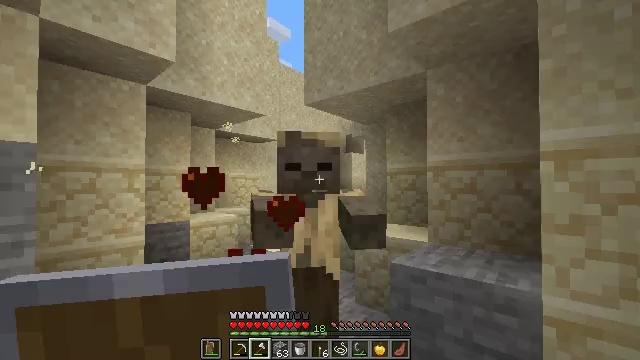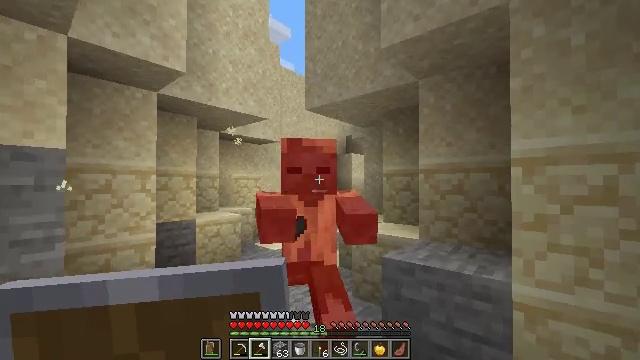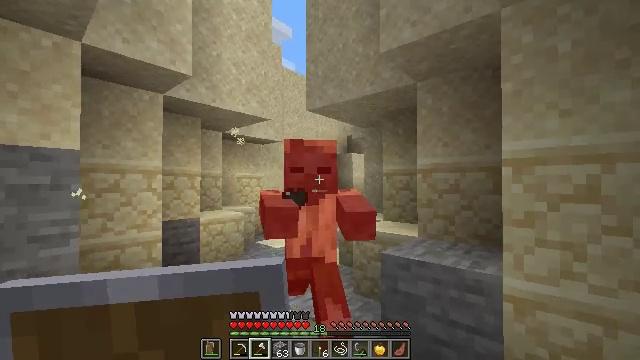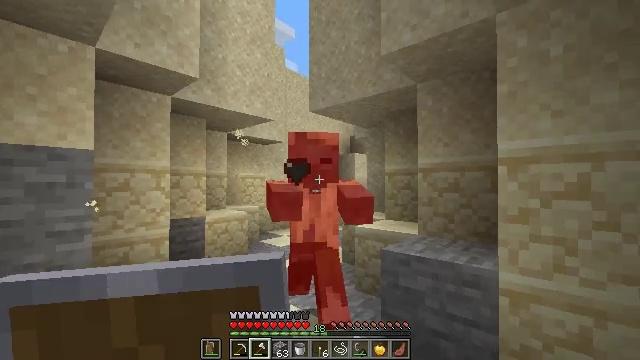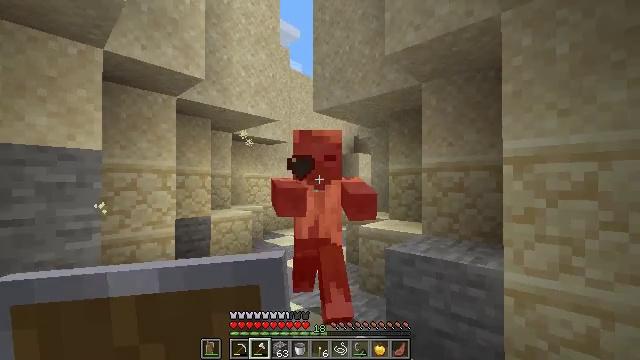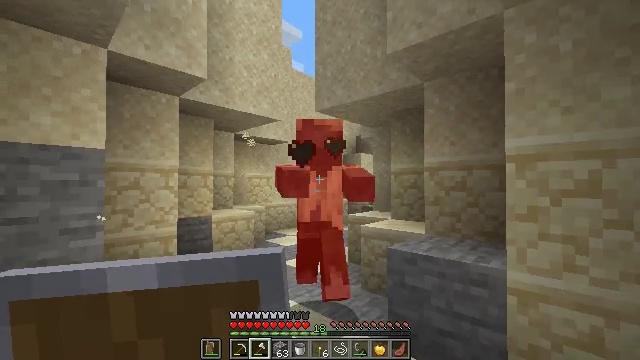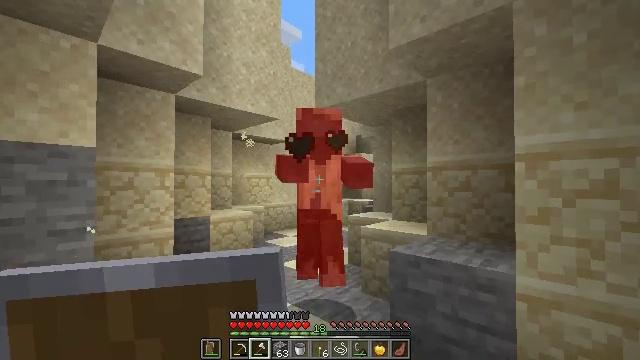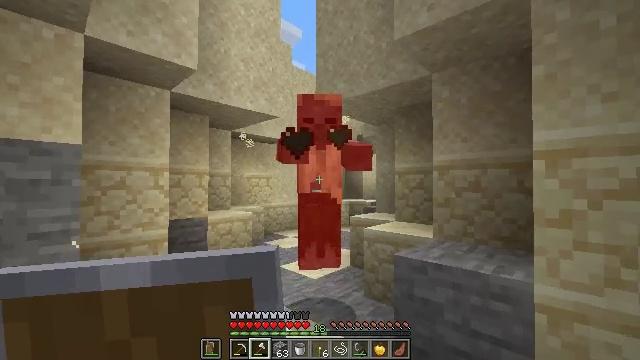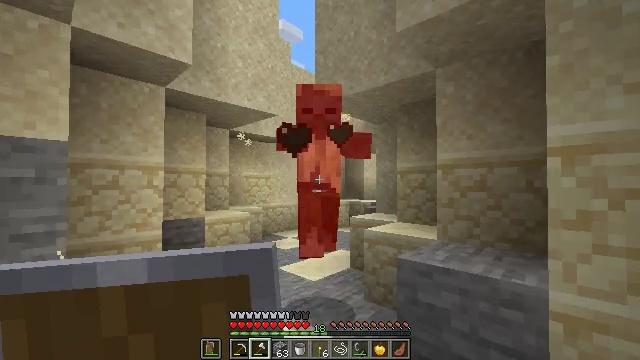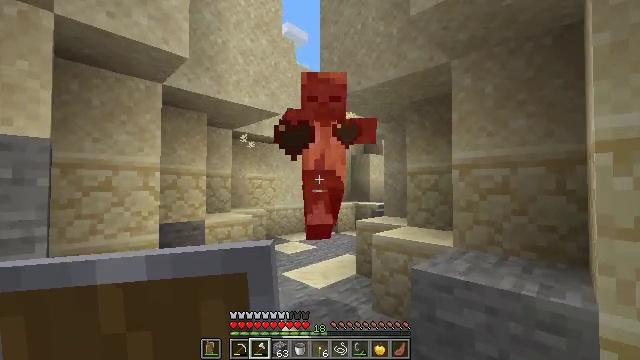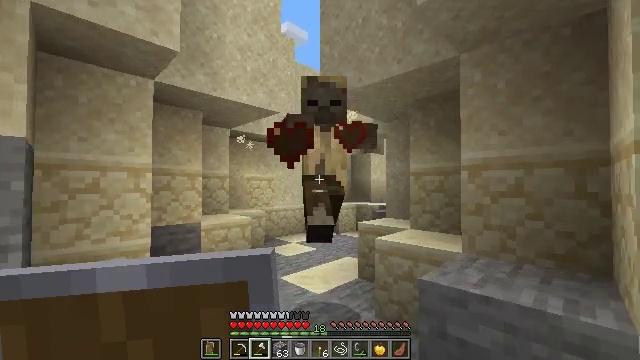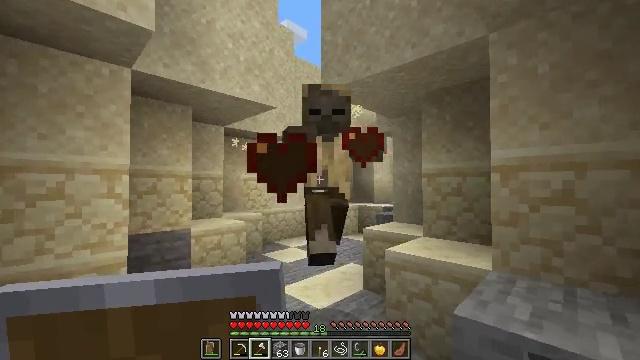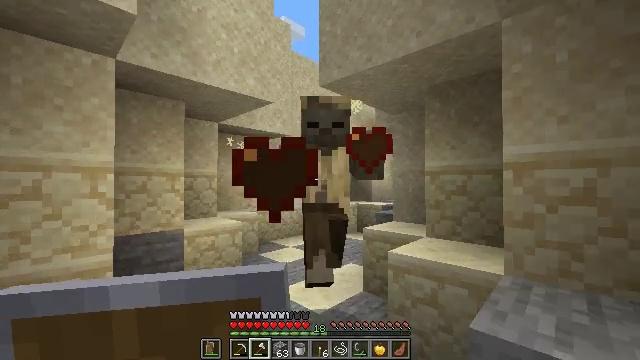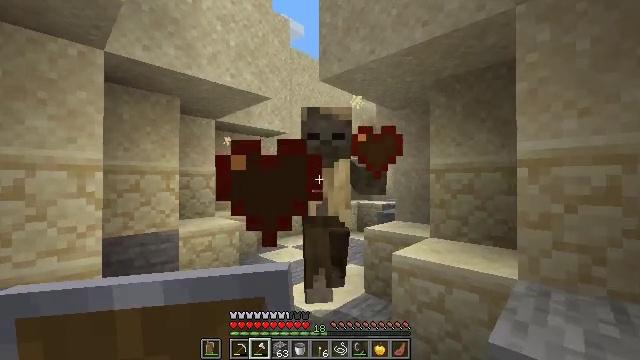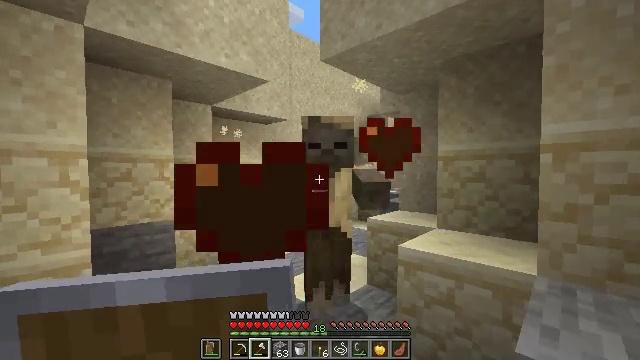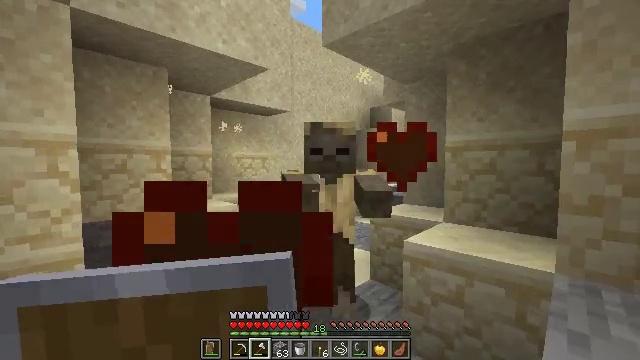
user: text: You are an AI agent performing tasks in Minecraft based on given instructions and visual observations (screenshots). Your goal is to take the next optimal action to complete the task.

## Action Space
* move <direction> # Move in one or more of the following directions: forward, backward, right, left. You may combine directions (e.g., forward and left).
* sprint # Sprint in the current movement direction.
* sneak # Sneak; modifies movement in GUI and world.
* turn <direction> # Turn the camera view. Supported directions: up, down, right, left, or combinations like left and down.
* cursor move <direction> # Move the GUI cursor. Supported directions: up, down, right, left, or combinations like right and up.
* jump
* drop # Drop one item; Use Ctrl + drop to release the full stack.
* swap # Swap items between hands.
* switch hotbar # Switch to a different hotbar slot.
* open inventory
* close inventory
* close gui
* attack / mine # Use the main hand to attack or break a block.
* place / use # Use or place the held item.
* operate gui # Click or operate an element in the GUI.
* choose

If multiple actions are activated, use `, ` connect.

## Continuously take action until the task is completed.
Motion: motion action
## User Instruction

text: Kill a husk.
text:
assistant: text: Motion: move back
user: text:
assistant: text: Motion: no_op
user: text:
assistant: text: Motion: no_op
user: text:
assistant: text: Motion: no_op
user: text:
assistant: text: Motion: move forward
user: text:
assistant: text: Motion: move forward
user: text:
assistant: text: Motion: move forward
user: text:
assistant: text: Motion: move forward
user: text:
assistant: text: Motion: move forward, turn left
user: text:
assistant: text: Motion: move forward
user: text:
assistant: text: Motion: move forward
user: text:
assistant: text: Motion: move forward, attack / mine
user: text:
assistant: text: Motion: move forward, attack / mine
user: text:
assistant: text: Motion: turn down, attack / mine
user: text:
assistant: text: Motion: turn down
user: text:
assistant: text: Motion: no_op
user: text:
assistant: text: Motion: no_op